Question: I am analyzing some .net desktop application. I have found that code:
'''
if (System.Environment.ProcessorCount > 1)
{
Process.GetCurrentProcess().PriorityClass = ProcessPriorityClass.High;
Process.GetCurrentProcess().ProcessorAffinity = new IntPtr(2);
}
else
{
Process.GetCurrentProcess().PriorityClass = ProcessPriorityClass.AboveNormal;
}
Process.GetCurrentProcess().PriorityBoostEnabled = true;
'''
I have launched this application on machine that has the multi core (4) processor:

As we can see application loads only the core (see code), but at the same time I cannot do anything on my computer even so 3 cores are in idle.
What is happing??
Does it make sense to run application using the particular core?
There is other application(2) that can hold the rest processor time. It works with high priority and I cannot change it's setting. So this application should be in competition with that one.
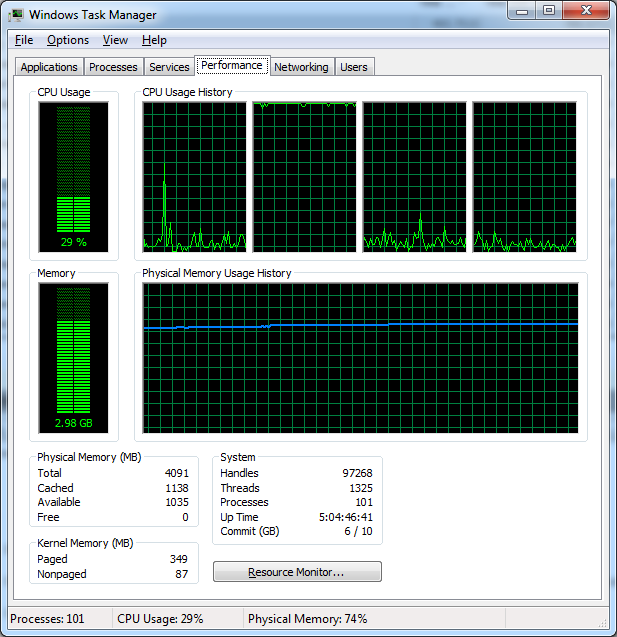
Answer: Does your application have a main window? Is it in the foreground? If yes, no wonder since 'PriorityBoostEnabled=true' will make your application's priority even higher then.